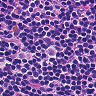
Metastatic tissue present: no